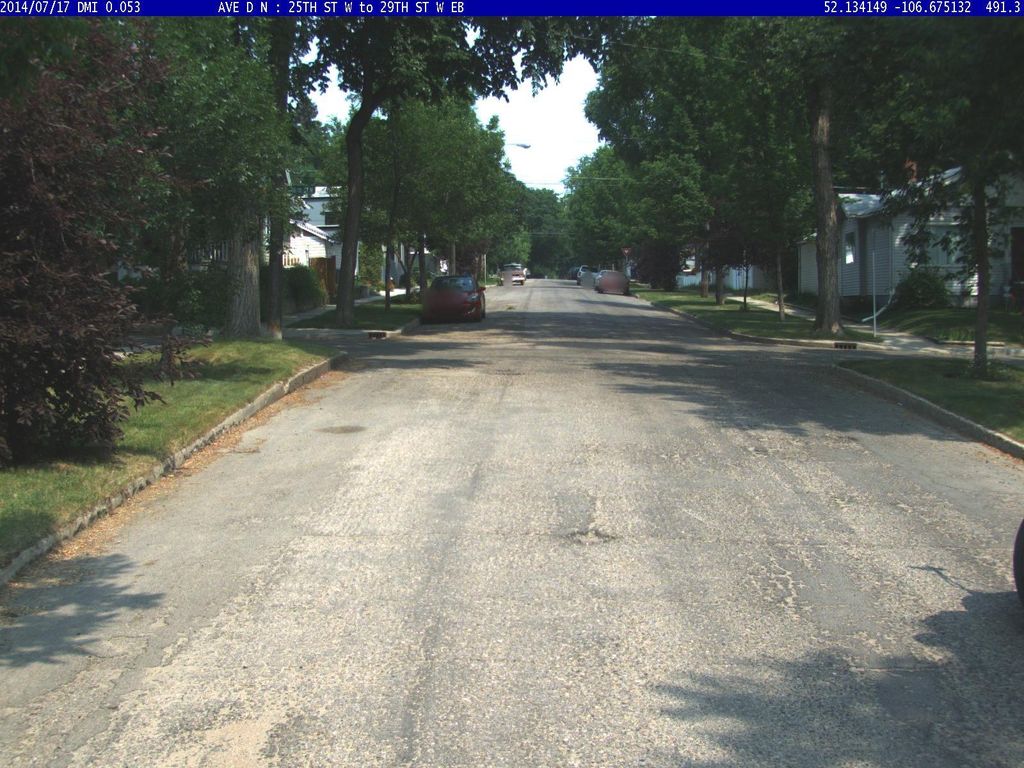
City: saskatoon